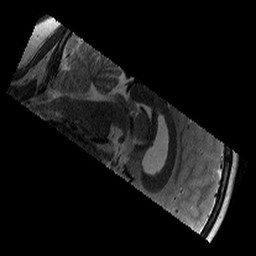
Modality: T2w
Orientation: sagittal
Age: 10
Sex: male
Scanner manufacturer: siemens
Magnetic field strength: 3 T
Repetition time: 9.23 s
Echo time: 0.067 s